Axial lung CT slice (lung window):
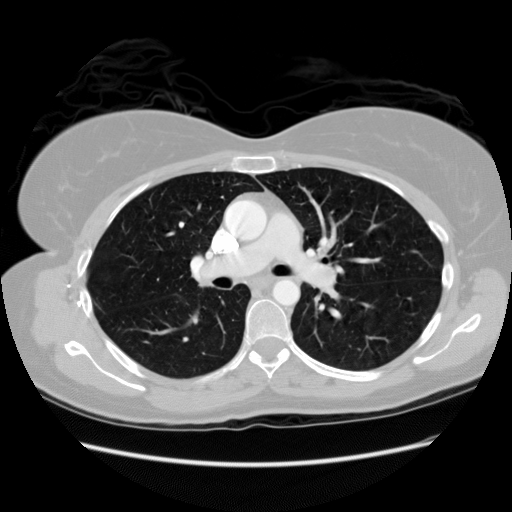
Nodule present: no